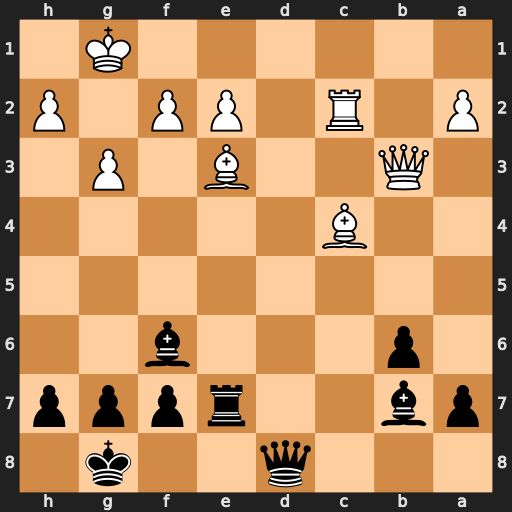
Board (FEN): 3q2k1/pb2rppp/1p3b2/8/2B5/1Q2B1P1/P1R1PP1P/6K1
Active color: b
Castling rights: -
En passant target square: -
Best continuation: Qd1#